Question: I must review a number of lists to check for used numbers. These lists contain values from 1 to 10000 but numbers were not issued in order. I have checked for duplicate numbers and they don't exist. As an example I've included the first 20 records of one list here with an explanation.

Working through this manually I would want to end up with:
'''
2
3
4
14
20
'''
As these numbers have not been used on the right hand list. Is there a way to achieve this in excel (or similar) as currently I'm stumped on how to check one list against another without having to set up a some form of dev environment to build an application to compare the lists?
Thanks
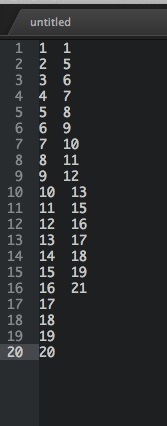
Answer: It may be easier to think in terms of "from ListA what is not in ListB" rather than "what is not in ListB that is in ListA". If your longer list is in ColumnA and the shorter in ColumnB then:
'''
=INDEX(A:A,MATCH(A1,B:B,0))
'''
copied down to suit will return the values in A found in B, and where not found will return "#N/A" and, if placed in the correct row, the values missing from B will be those shown in the A column of the corresponding row.
For removal, filter columnB to select everything other than blanks and delete what then shows (will delete elements of ColumnA in the process, so maybe work on a copy).